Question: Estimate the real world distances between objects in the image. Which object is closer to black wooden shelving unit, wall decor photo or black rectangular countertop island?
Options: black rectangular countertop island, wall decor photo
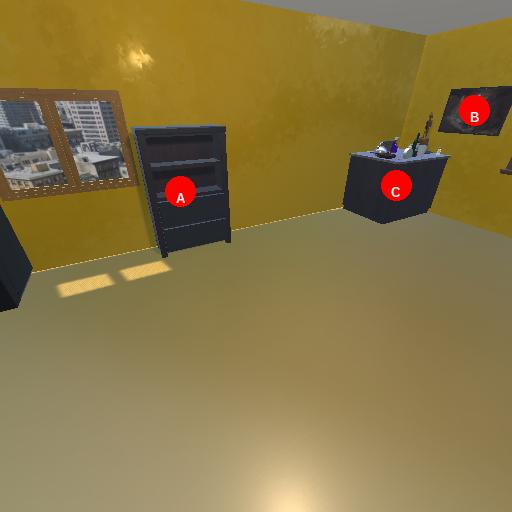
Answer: black rectangular countertop island